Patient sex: M
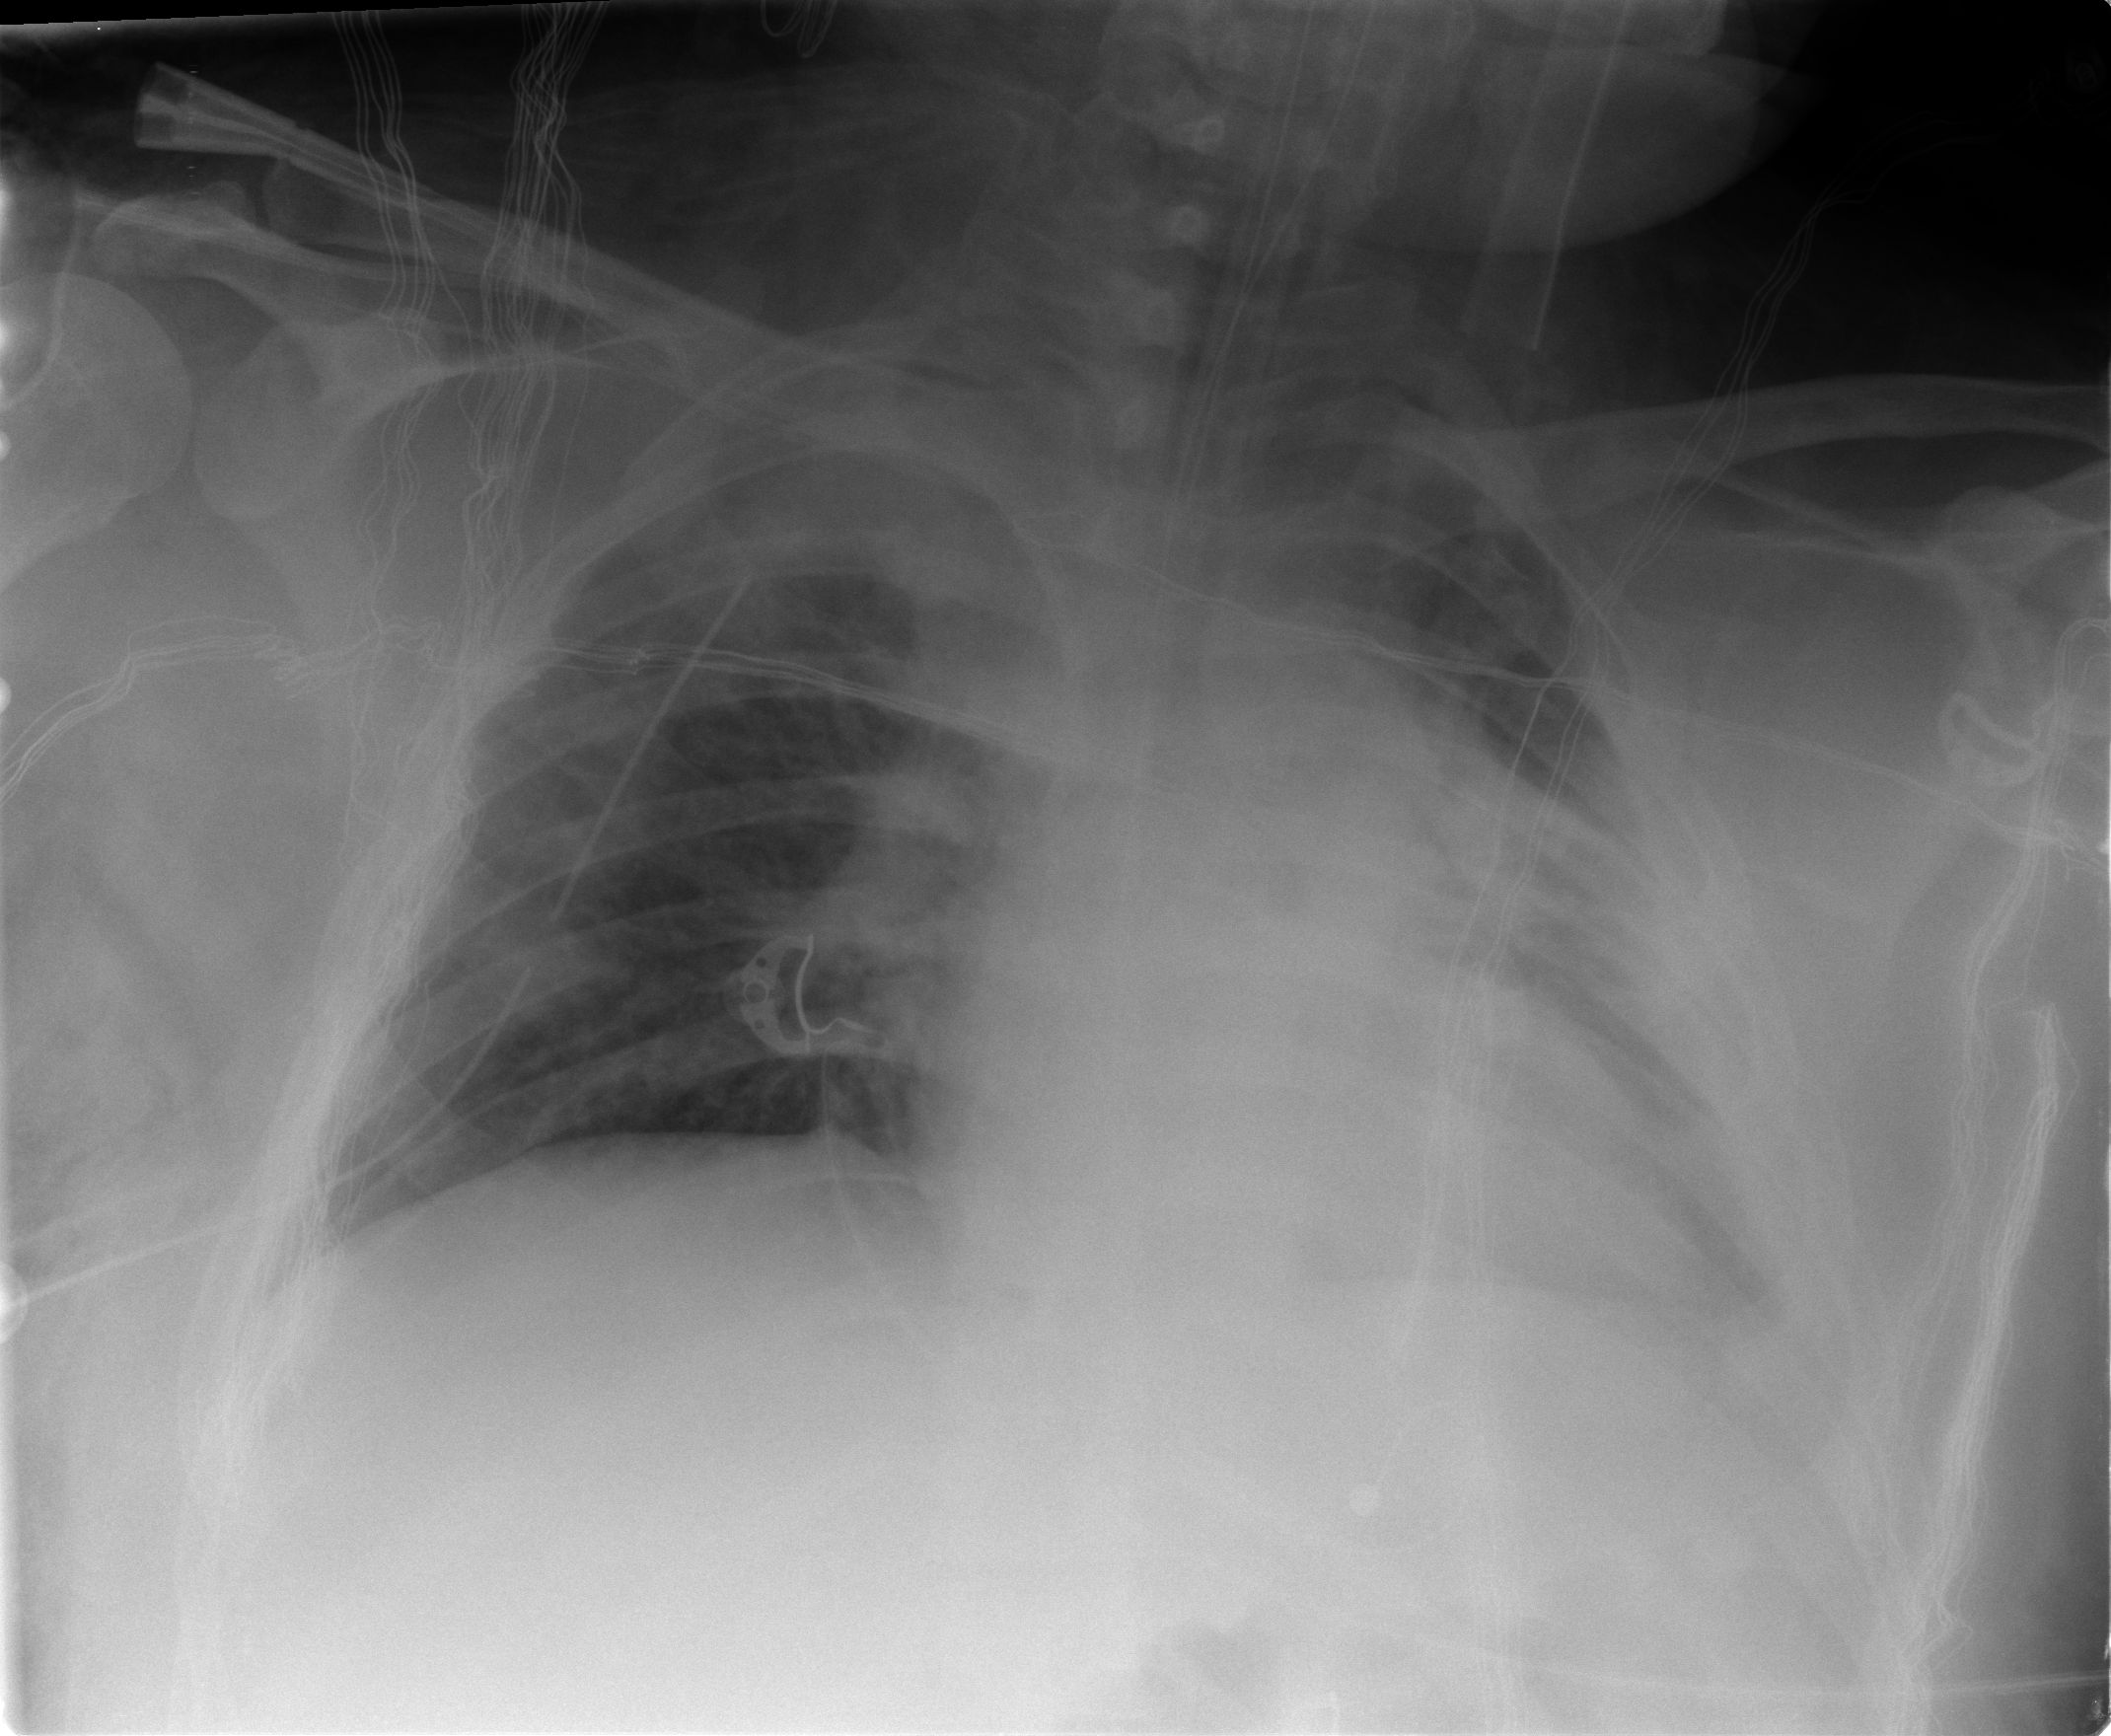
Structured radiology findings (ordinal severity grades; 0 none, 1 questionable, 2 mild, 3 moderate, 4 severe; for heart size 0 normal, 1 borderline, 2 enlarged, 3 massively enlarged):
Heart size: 1
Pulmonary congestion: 2
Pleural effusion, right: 0
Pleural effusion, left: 2
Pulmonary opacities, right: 0
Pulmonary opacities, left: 2
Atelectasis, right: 3
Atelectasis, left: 2